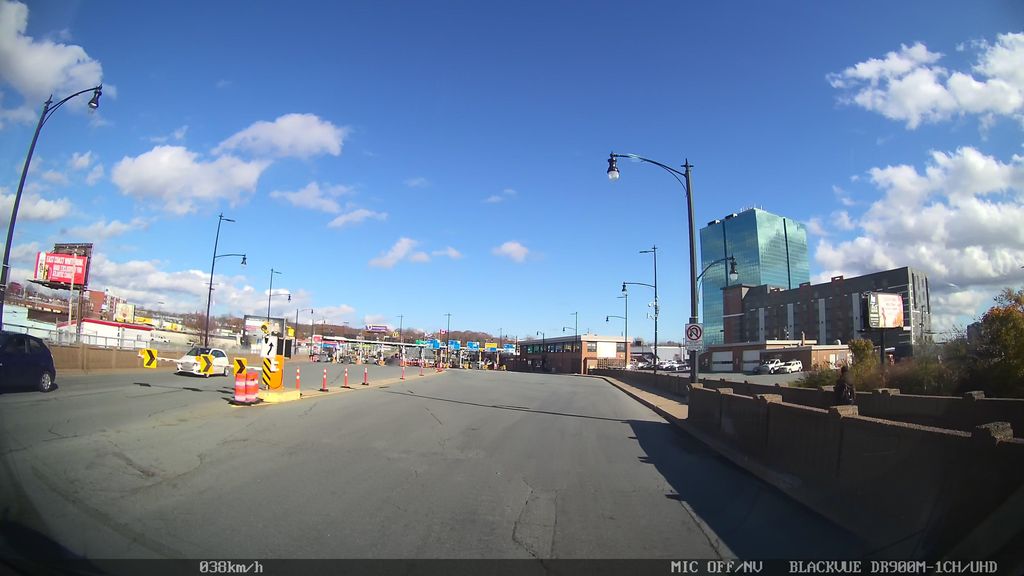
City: halifax